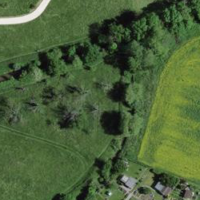
EUNIS habitat code: 25
Species observed at this site:
Pseudochorthippus parallelus
Conocephalus fuscus